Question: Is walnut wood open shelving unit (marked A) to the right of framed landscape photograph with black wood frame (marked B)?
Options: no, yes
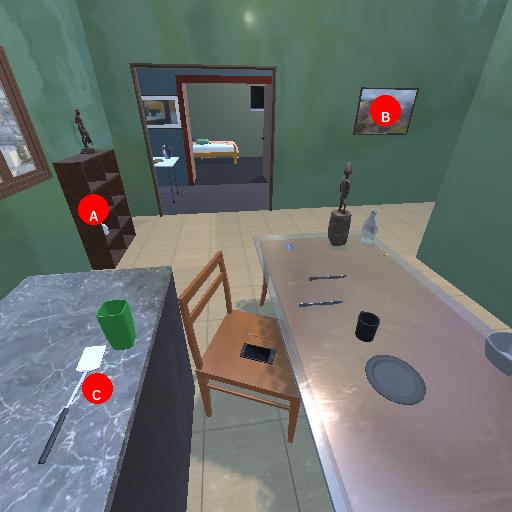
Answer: no